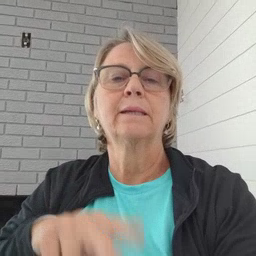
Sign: aunt